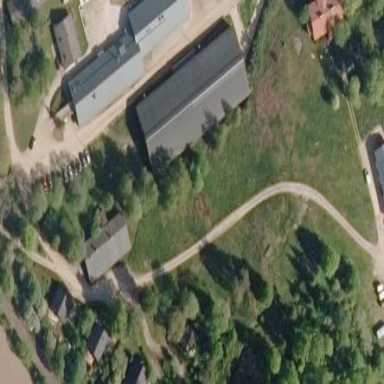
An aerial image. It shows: Manege building with gabled roof.